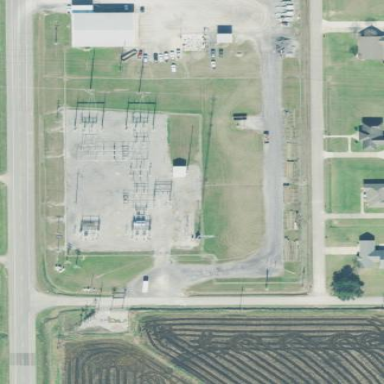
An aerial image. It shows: Distribution power substation secured by fence.